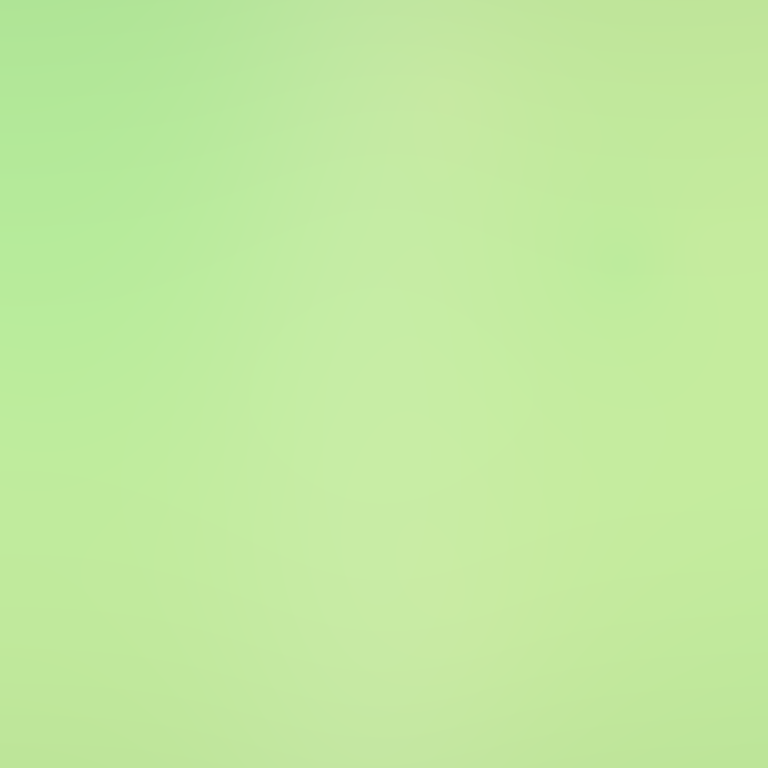
Abstract light effect, smooth blend from soft green to light green, calm atmosphere, uniform glow, no room, no furniture, no objects.